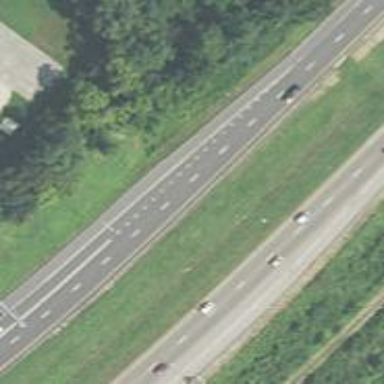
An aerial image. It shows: Motorway junction.